Interaction volume radius: 10 \u00c5
Interaction volume height: 15 \u00c5
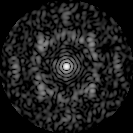
Disorder parameter: 0.6841